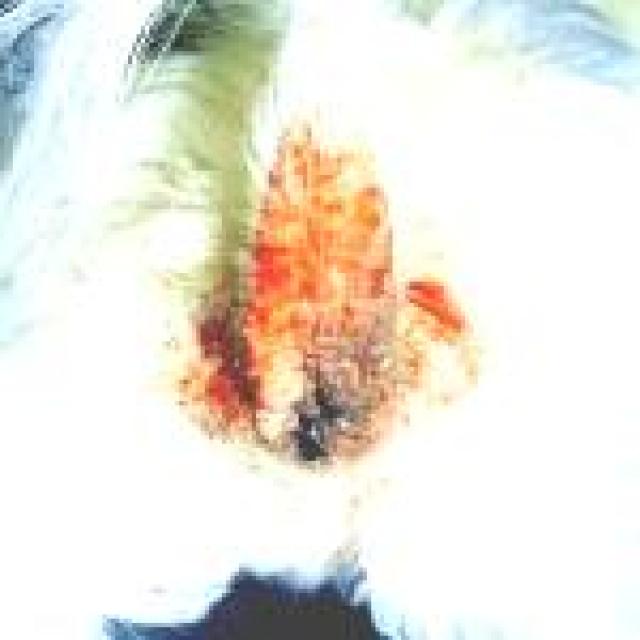
Canine fungal skin infection — characterized by alopecia, scaling, crusting, and circular lesions. Common agents include Malassezia and Candida species.